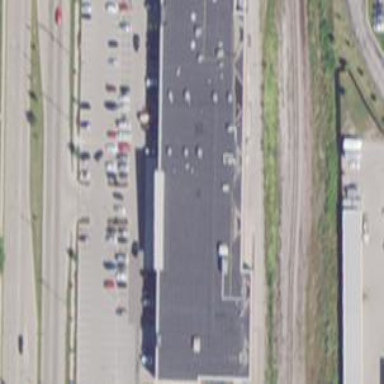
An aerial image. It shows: Supermarket.